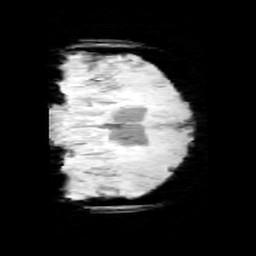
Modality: minIP
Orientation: coronal
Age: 12
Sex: female
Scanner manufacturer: siemens
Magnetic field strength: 3 T
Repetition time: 0.027 s
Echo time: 0.02 s